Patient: sex F, age 33
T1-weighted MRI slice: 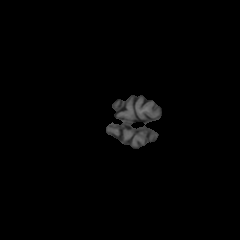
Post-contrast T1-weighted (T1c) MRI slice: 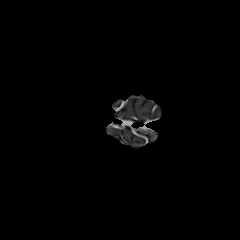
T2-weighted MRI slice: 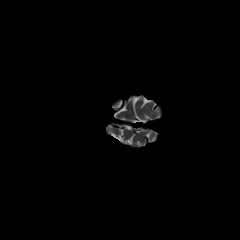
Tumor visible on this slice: no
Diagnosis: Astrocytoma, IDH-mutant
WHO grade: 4